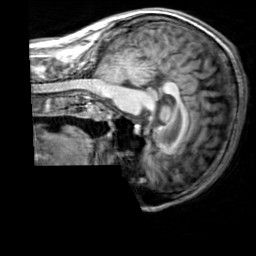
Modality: T1w
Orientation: sagittal
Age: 32
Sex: male
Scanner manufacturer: siemens
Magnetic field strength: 3 T
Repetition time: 2.3 s
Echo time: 0.00303 s